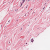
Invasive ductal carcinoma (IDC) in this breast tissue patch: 0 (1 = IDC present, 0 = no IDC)